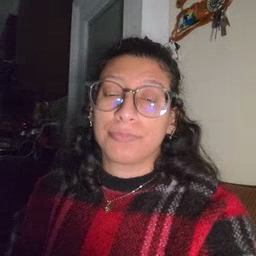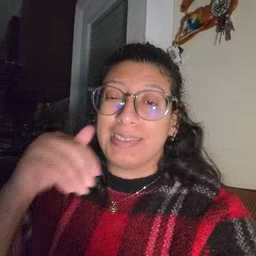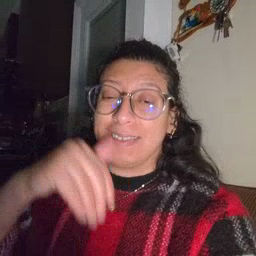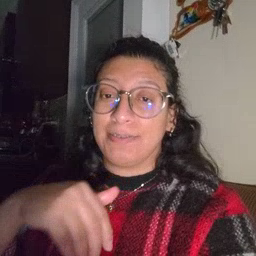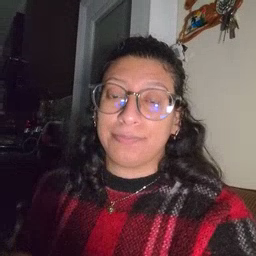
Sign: night